Field crop: maize
Growth stage: 2
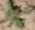
Species: atriplex